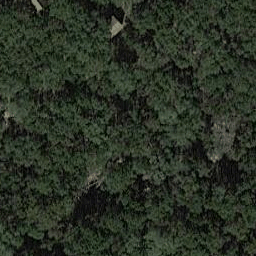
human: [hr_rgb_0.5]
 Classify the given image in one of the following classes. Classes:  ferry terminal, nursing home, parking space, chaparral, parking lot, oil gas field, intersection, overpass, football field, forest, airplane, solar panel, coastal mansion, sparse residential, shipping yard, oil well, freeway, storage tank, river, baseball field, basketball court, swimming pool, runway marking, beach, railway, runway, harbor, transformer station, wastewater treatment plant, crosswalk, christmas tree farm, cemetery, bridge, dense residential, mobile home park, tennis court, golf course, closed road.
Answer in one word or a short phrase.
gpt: forest